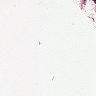
Metastatic tissue present: no